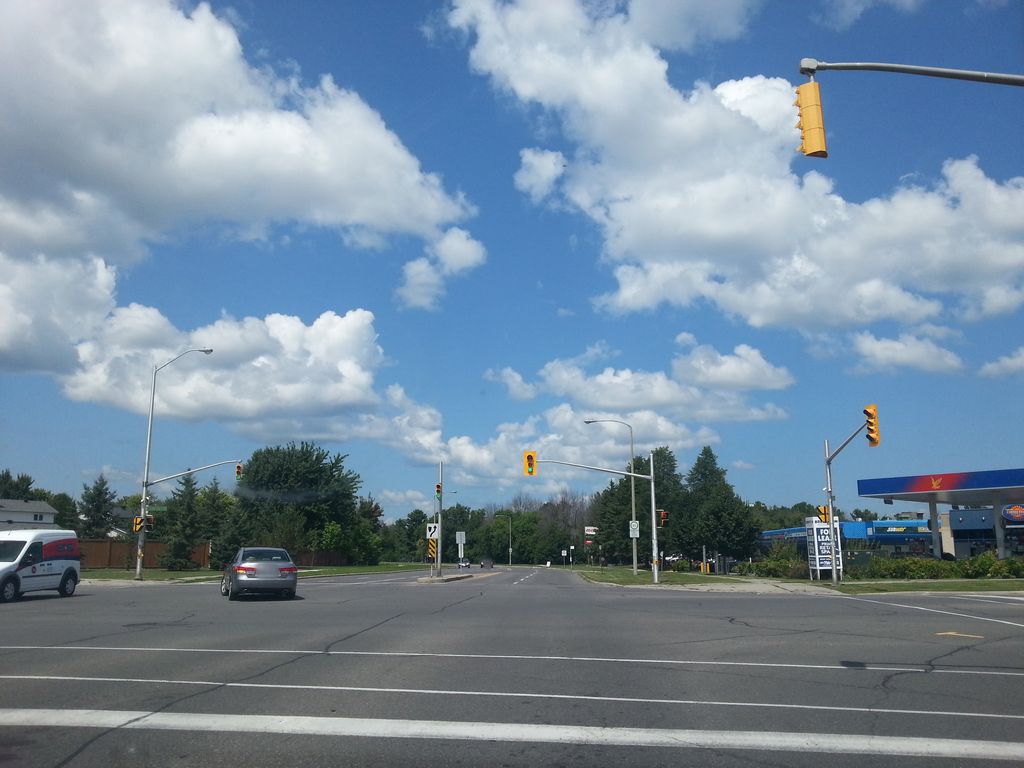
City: ottawa-gatineau